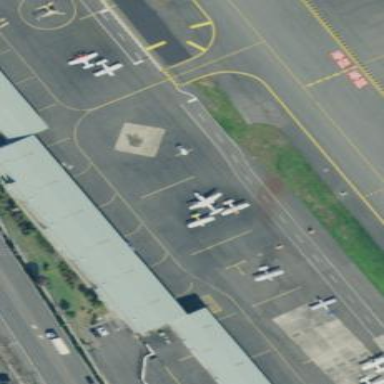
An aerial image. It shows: Hangar at the airport.